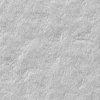
Label: not_dusty